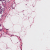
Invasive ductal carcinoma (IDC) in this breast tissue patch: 0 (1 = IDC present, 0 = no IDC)